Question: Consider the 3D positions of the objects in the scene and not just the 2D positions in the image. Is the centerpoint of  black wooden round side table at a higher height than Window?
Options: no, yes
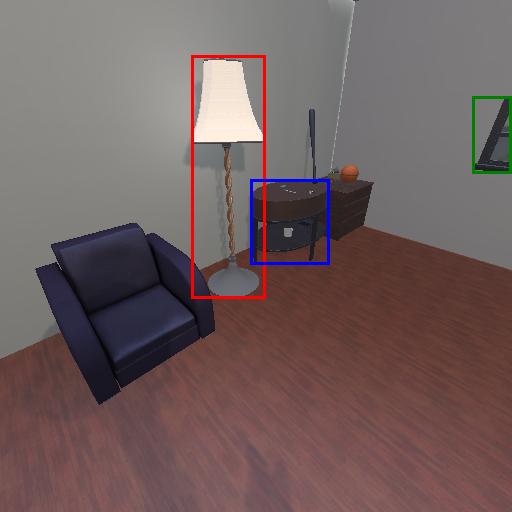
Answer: no